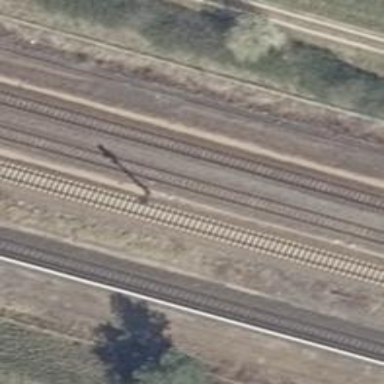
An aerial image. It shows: Railway signal.